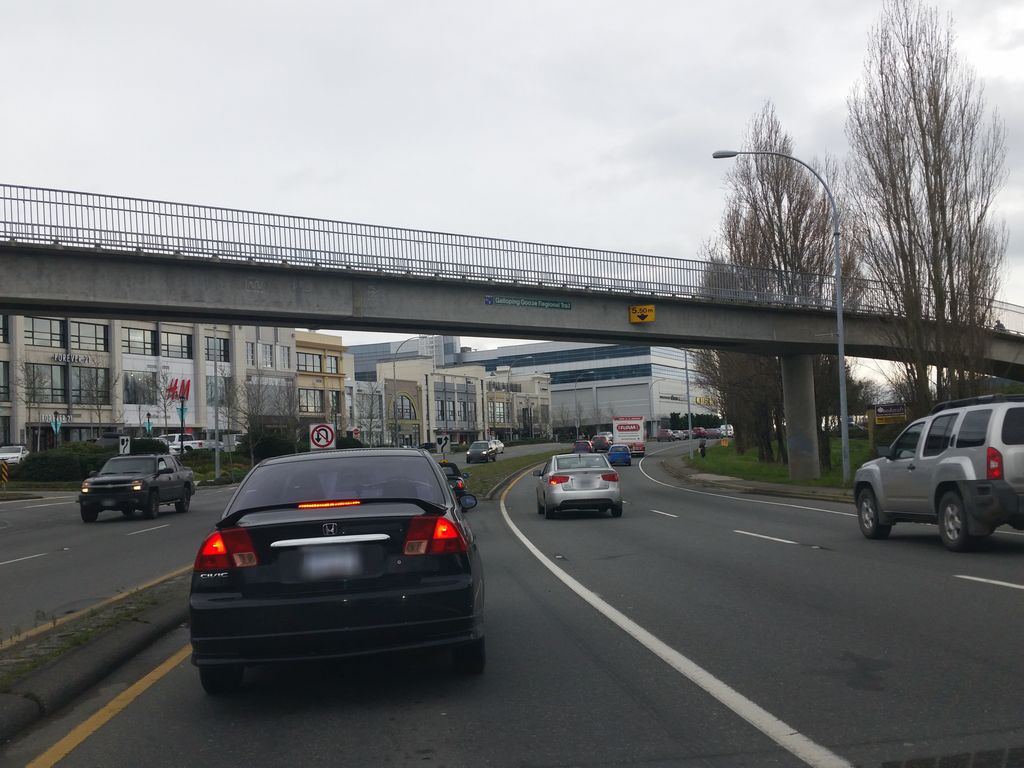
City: victoria